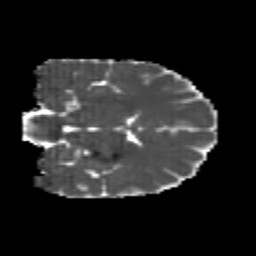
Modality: MD
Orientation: coronal
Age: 25
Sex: female
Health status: healthy
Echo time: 0.074 s